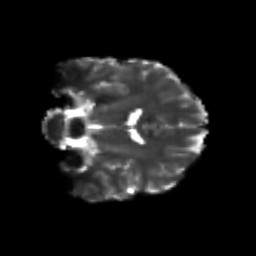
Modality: T2w
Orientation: coronal
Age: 20
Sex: male
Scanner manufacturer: siemens
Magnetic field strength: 3 T
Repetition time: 3.5 s
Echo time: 0.113 s